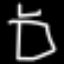
Label: square